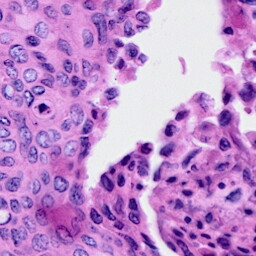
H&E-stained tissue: Cervix